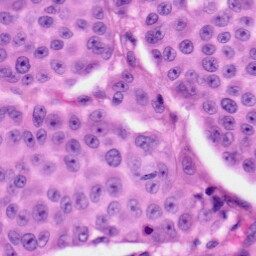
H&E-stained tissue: Skin